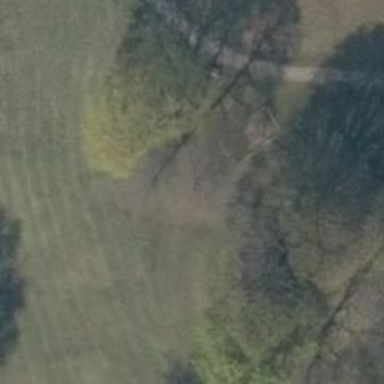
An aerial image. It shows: Disc golf hole.